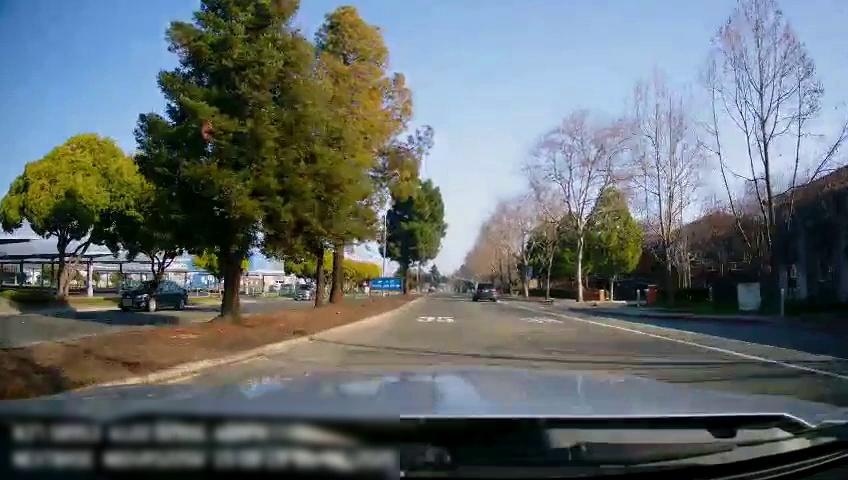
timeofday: Day
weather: Sunny
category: Drivable Space
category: Drivable Space
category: Vehicles | SUV
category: Vehicles | SUV
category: Vehicles | Car
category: Lanes | Alternate Lane
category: Lanes | Alternate Lane
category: Traffic | Signs